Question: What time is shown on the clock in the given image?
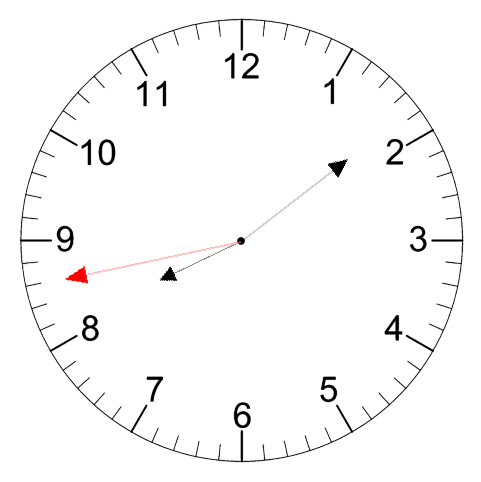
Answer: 08:08:43